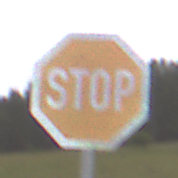
Verkehrszeichen: Stop
Umgebung: Outdoor, Nature
Tageszeit: Midday
Wetter: Overcast
Licht: Natural
Jahreszeit: NotSpecified
Kontrast: LowContrast